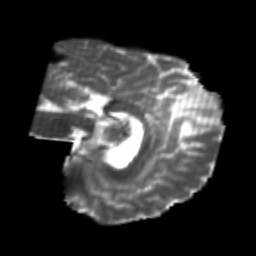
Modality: T2w
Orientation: sagittal
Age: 23
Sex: female
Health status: healthy
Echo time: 0.074 s